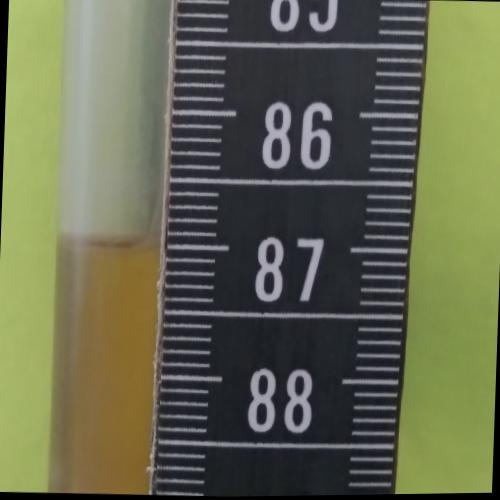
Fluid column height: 87.0 cm